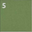
Piece: xx